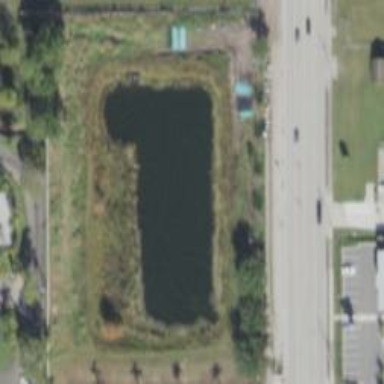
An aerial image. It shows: Pond with natural water.